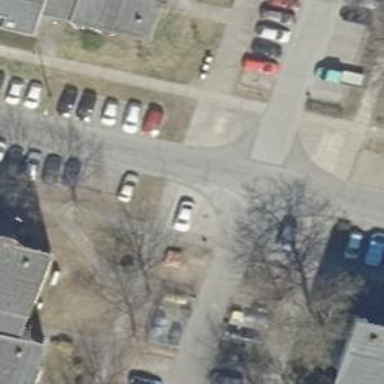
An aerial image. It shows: Unmarked crossing on the road.